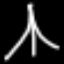
Label: The Eiffel Tower